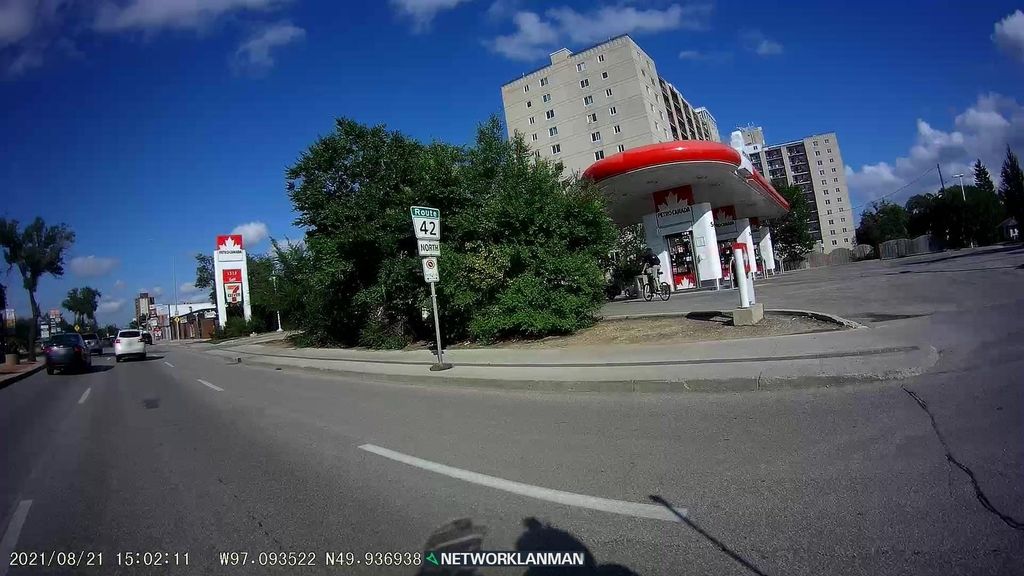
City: winnipeg